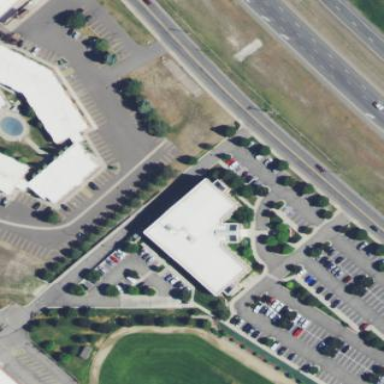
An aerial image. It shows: Government office building.